Field crop: maize
Growth stage: 2
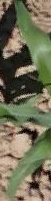
Species: maize